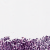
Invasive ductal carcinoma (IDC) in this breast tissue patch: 1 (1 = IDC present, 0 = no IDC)